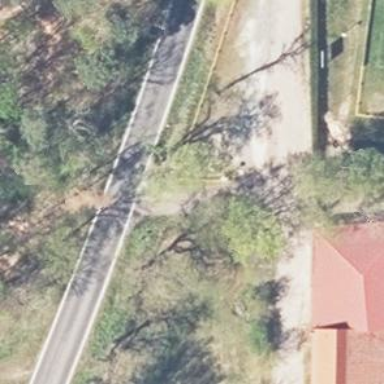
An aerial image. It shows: Service road with dirt surface.